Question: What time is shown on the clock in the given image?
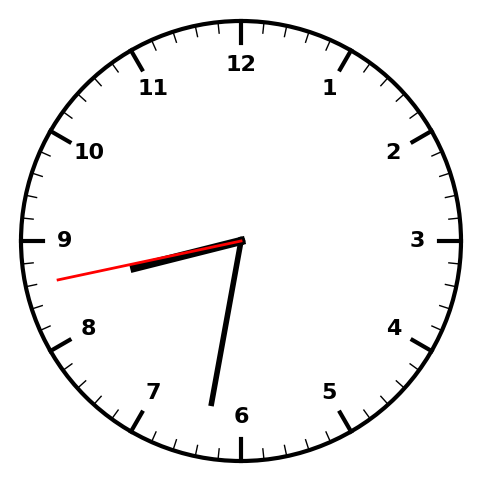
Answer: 08:31:43